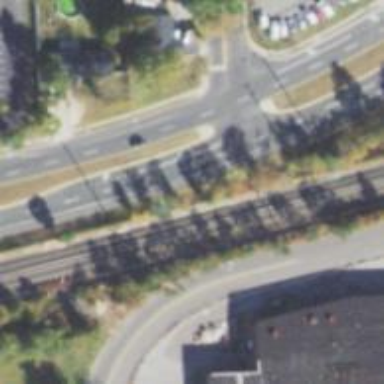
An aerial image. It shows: Marked road crossing.